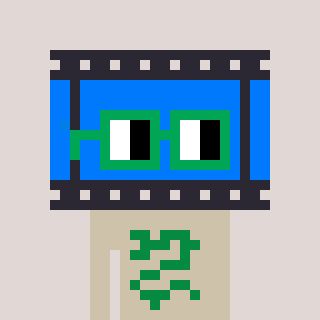
a pixel art character with square green glasses, a film strip-shaped head and a bege-colored body on a warm background